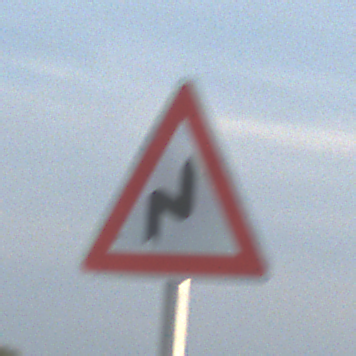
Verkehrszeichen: DoppelkurveRechts
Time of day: SunriseSunset
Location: Outdoor (Nature)
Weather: PartlyCloudy
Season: NotSpecified
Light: Natural